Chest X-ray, AP view. Patient: 14 years old, sex M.
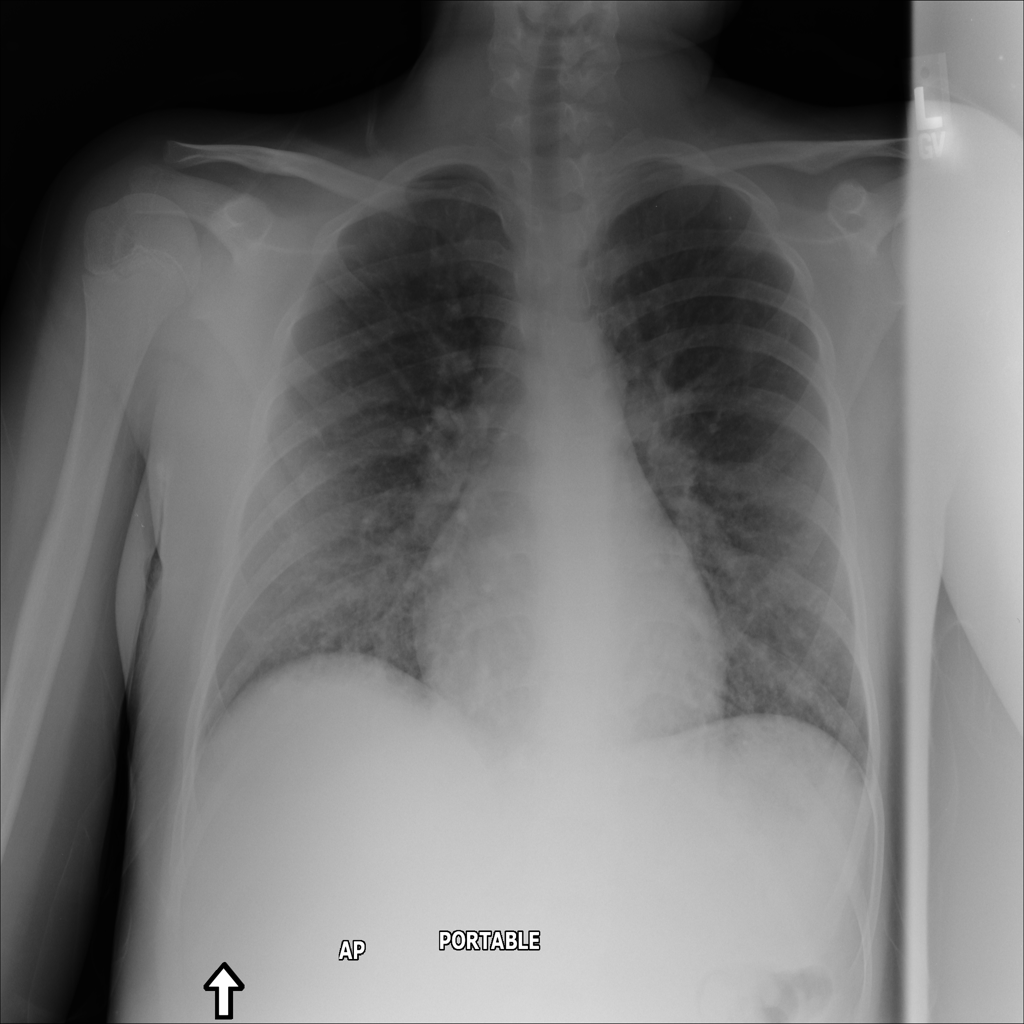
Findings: Infiltration, Nodule